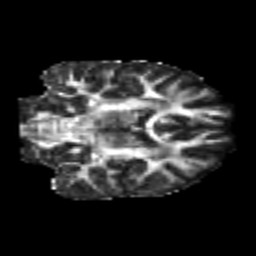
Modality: FA
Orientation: coronal
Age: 21
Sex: female
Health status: healthy
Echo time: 0.074 s